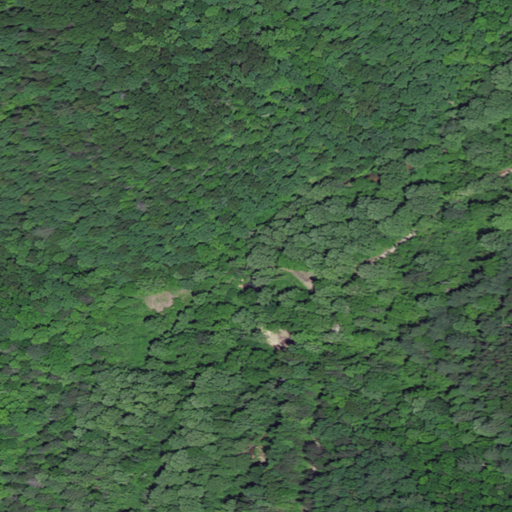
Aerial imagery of valley in Kentucky named Wagers Hollow containing deciduous forest, mixed forest, open development, and woody wetlands